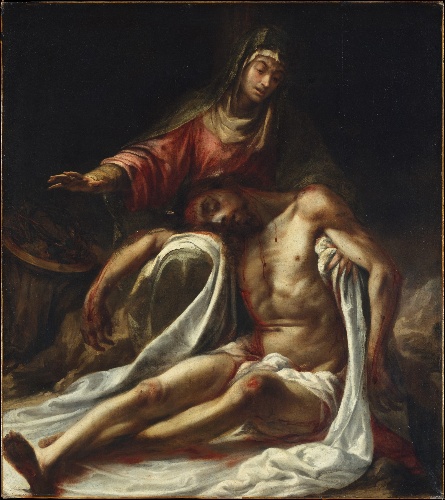
Title: Pietà
Artist: Juan de Valdés Leal
Artist bio: Spanish, Seville 1622–1690 Seville
Date: ca. 1657–60
Object type: Painting
Classification: Paintings
Medium: Oil on canvas
Dimensions: 63 1/4 x 56 1/2 in. (160.7 x 143.5 cm)
Department: European Paintings
Credit line: Victor Wilbour Memorial Fund, 1954
Accession year: 1954
Repository: Metropolitan Museum of Art, New York, NY
Tags: Sadness|Death|Christ|Virgin Mary